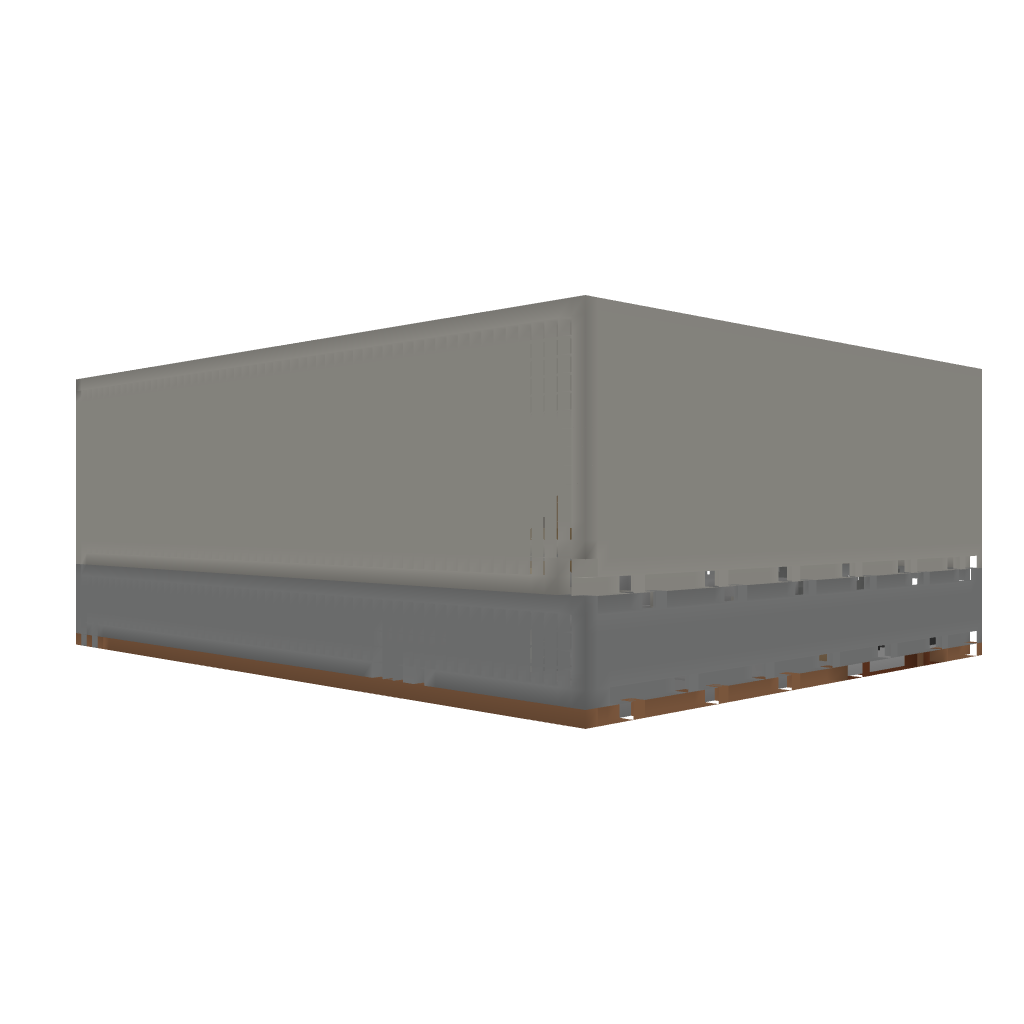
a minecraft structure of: City arena